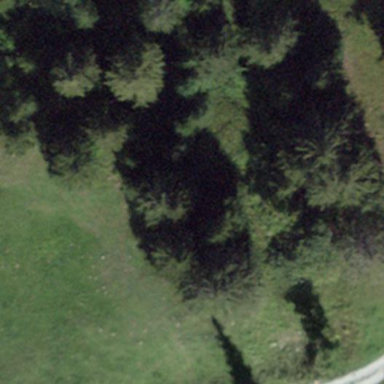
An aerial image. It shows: Forest area.